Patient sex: M
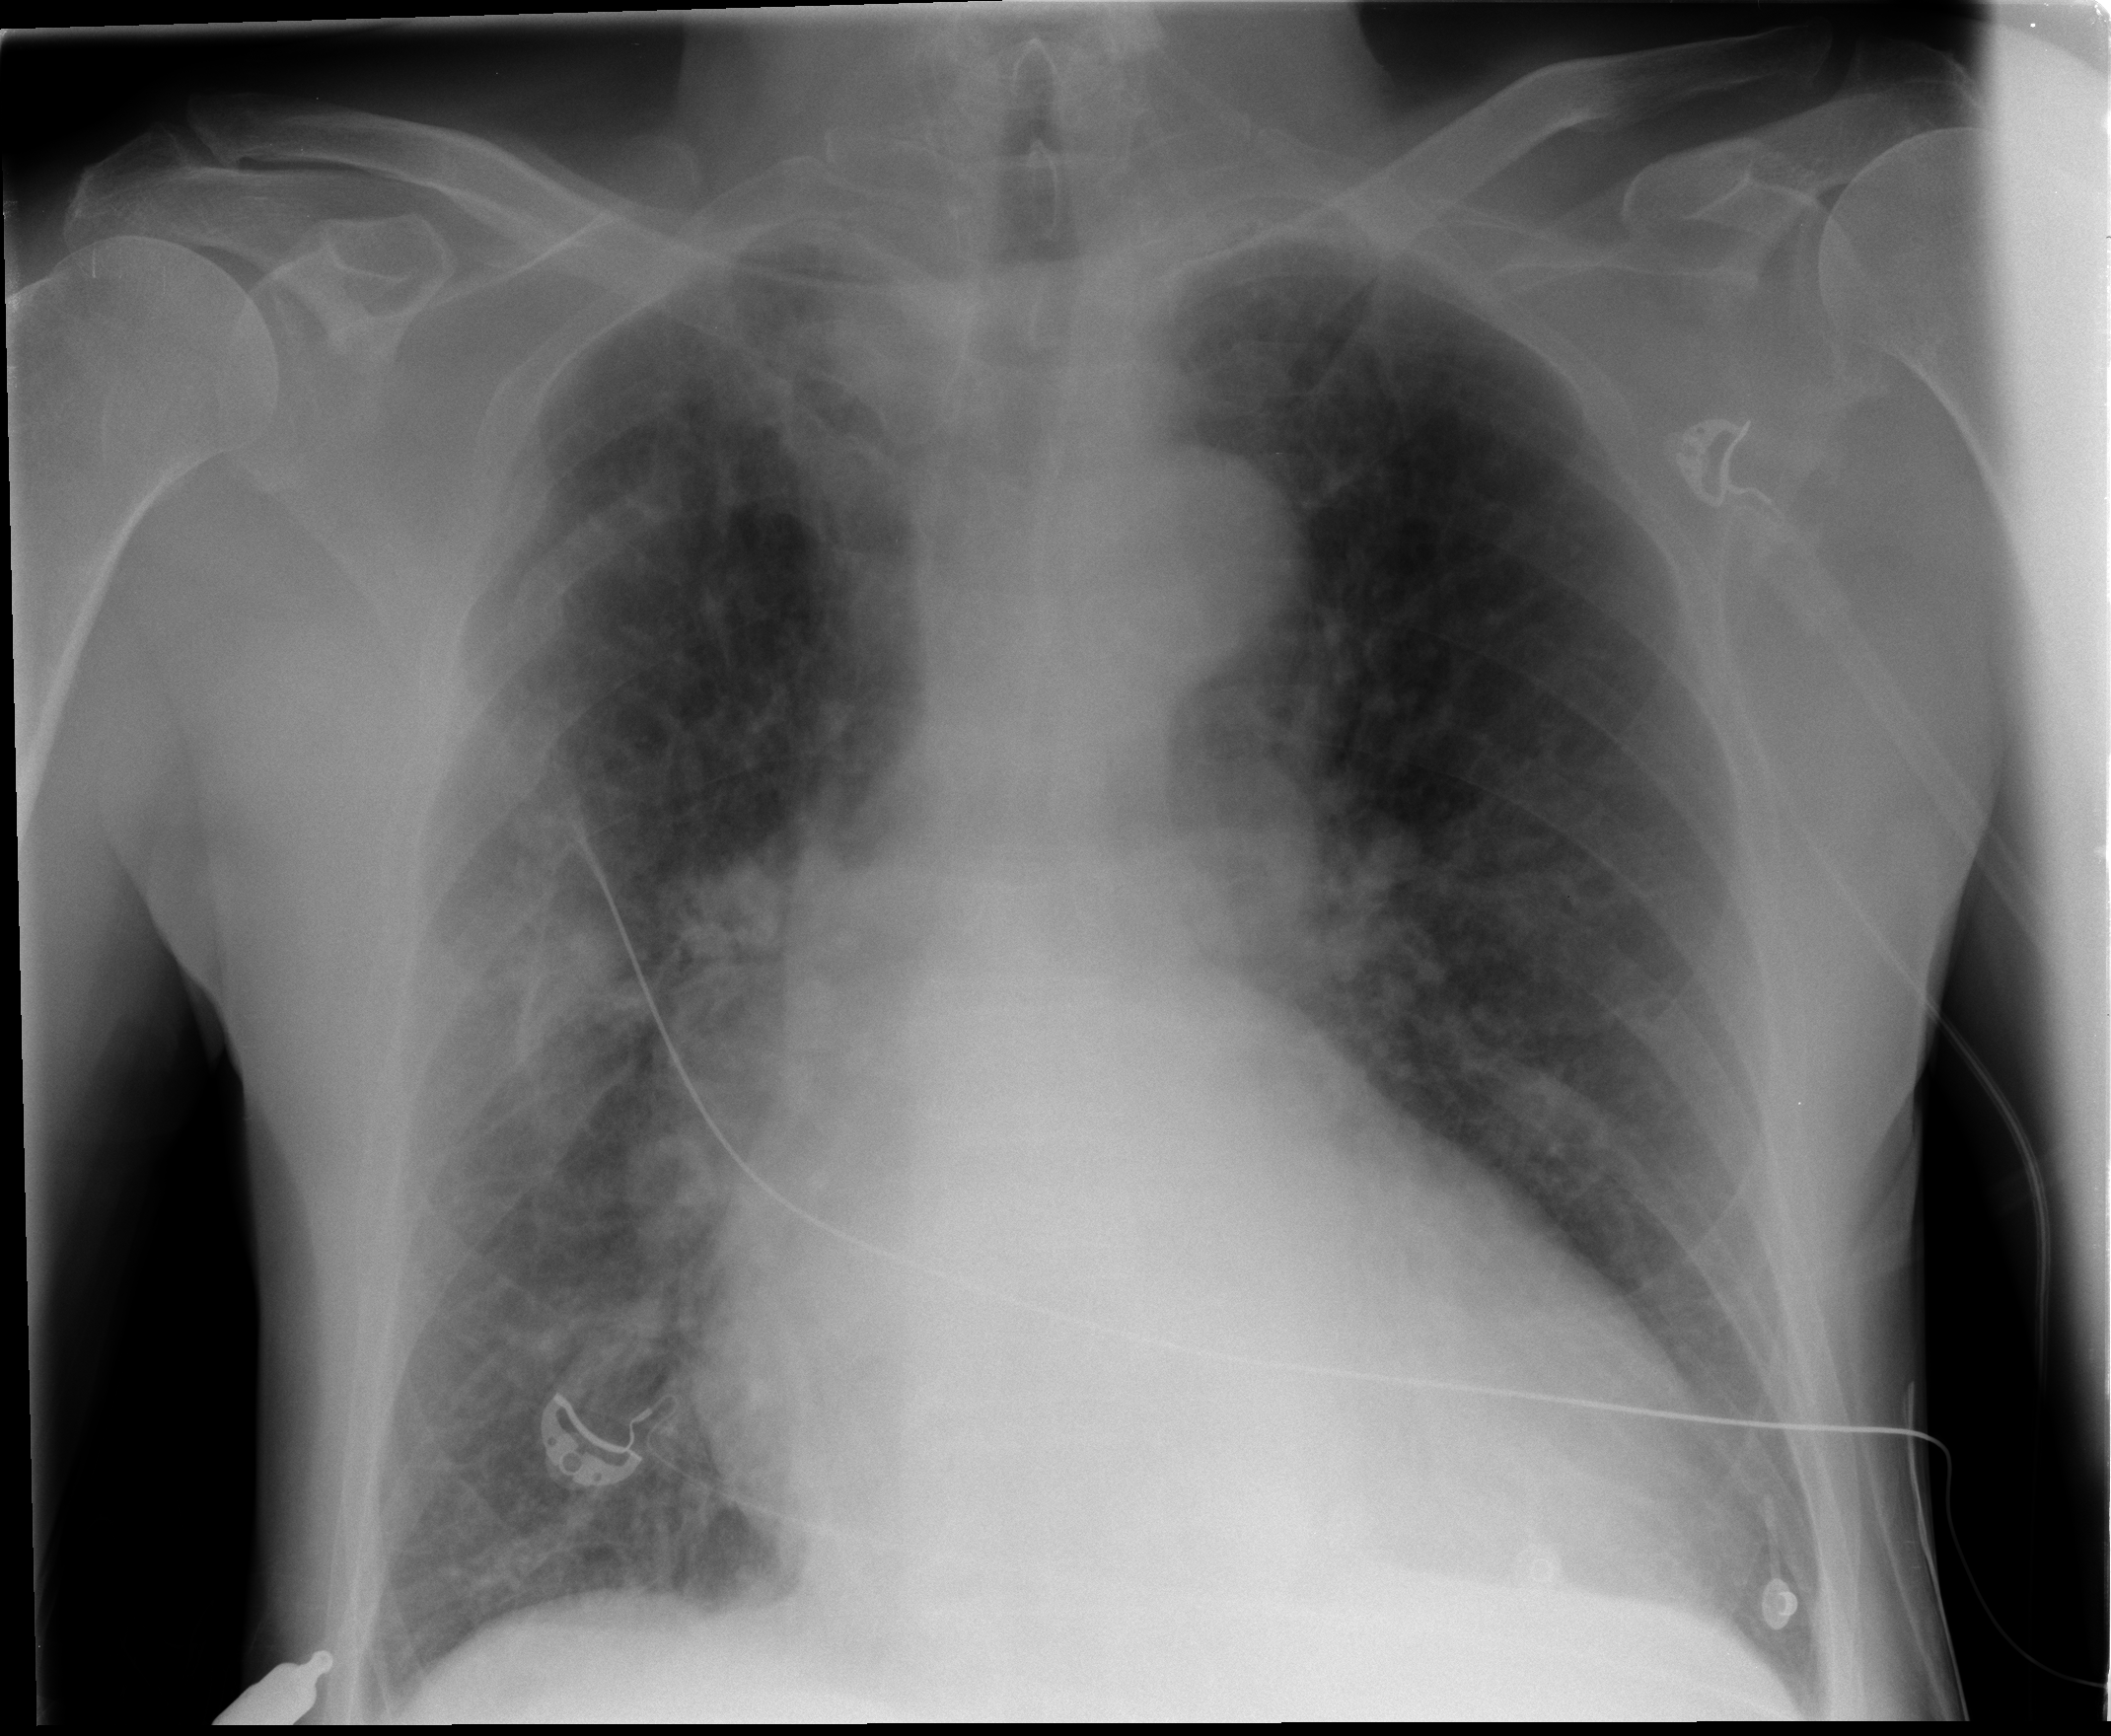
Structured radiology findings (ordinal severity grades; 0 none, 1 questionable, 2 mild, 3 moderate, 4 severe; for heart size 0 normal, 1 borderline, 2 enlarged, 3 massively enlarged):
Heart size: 2
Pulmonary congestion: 2
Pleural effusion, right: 0
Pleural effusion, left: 0
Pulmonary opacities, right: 2
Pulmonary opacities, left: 0
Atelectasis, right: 2
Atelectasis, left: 0